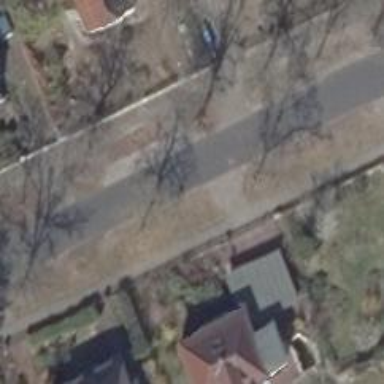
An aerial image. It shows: Residential road with asphalt surface. There are separate sidewalks on both sides of the road.